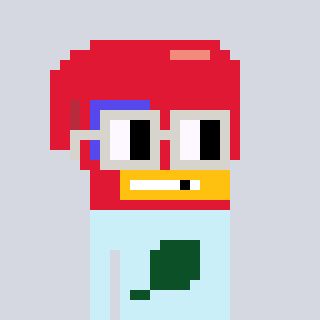
a pixel art character with square light gray glasses, a boxing glove-shaped head and a cold-colored body on a cool background